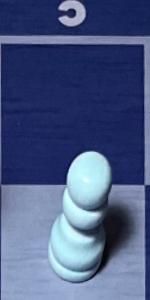
Label: Pawn_White